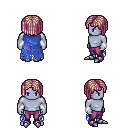
a pixel art fantasy rpg character, male body template, dark elf, purple skin, blue tattered cape, magenta pants, white blonde pageboy hairstyle, white cloth bracers, metal boots, four views (front, back, left, right), 2x2 character sprite sheet, small pixel art, hard edges, no anti-aliasing